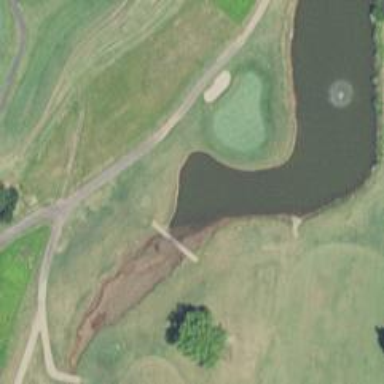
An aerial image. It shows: Path bridge with view of golf course.